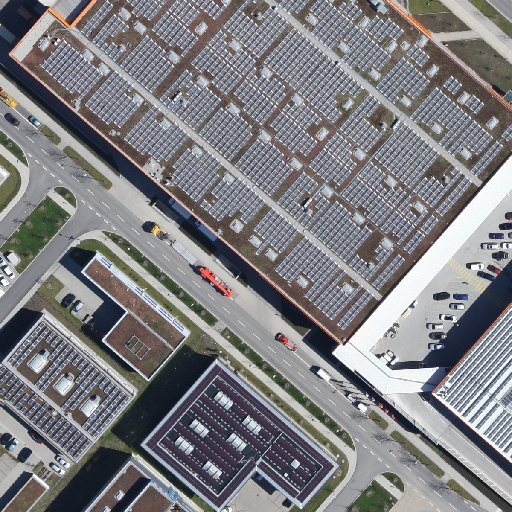
Referring expression: van in the parking area